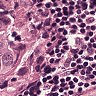
Metastatic tissue present: yes